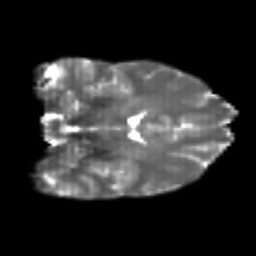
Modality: T2w
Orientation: coronal
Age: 21
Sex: female
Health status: healthy
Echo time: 0.074 s